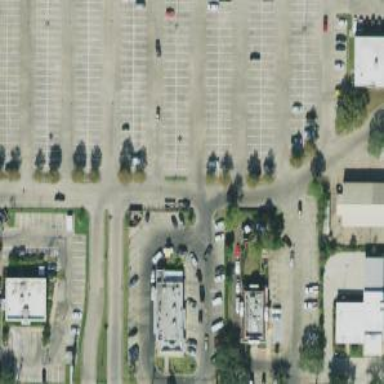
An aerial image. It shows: Parking space is available.